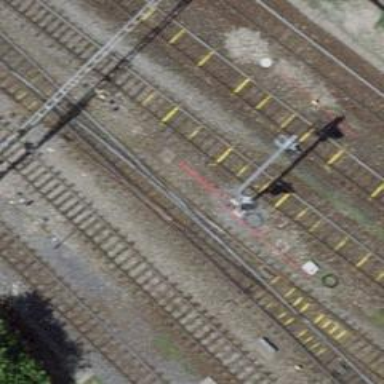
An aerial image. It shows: Single-track electrified railway siding with contact line for service.